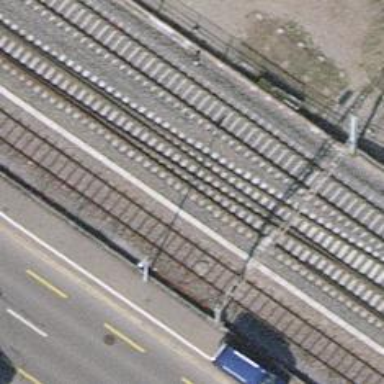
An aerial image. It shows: Siding railway track with electrified contact line.